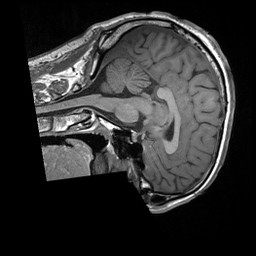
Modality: T1w
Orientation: sagittal
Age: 31
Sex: male
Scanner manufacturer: siemens
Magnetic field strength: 3 T
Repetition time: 1.9 s
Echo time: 0.00226 s